Question: I'm using Seaborn's FacetGrid to plot multiple matplotlib.pyplot.hist plots with predefined bins. I want it to show the X-tick labels.
Based on what I read, I was trying:
'''
bins = [0,3,6,9,12,15,18,21,24,30,40,50,60,80]
g = sns.FacetGrid(allData, col="Survived", row="Sex")
g = g.map(plt.hist, "Age", bins=bins)
g.set_xticklabels(bins)
'''
The ticks don't match the bins the way I expected; I'd have thought each bar is a 'bin' and so the first bar would be: [0-3], the second: [3-6], etc. Instead each tick spans multiple bars.
(Titanic dataset was being used).
I basically want each bar labelled with the age-range is represents. I'm not sure where I'm going wrong, any help would be appreciated.

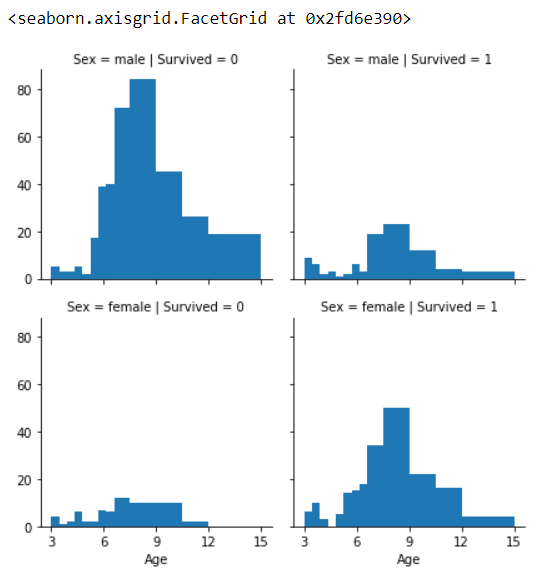
Answer: Here a example (with '.set(xticks=bins)':
'''
bins = [0,3,6,9,12,15,18,21,24,30,40,50,60,80]
g = sns.FacetGrid(allData, col="Survived", row="Sex", size=8)
g = (g.map(plt.hist, "Age", bins=bins)).set(xticks=bins)
'''
<URL>